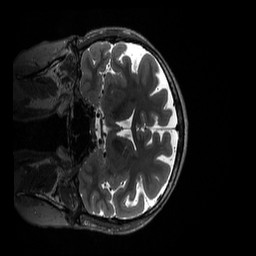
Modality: T2w
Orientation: coronal
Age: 27
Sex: female